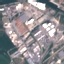
Land use / land cover: Industrial